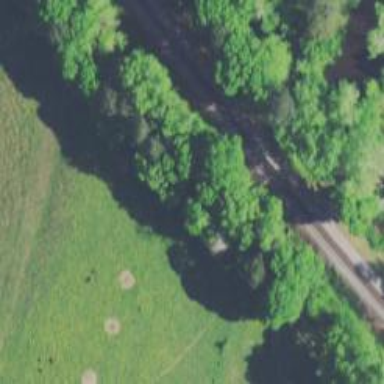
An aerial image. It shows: Railway track.